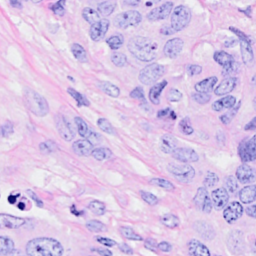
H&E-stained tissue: Breast